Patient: sex F, age 51
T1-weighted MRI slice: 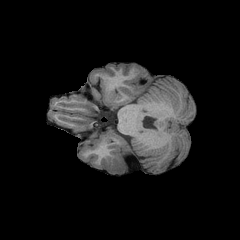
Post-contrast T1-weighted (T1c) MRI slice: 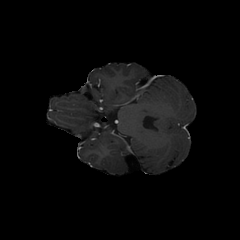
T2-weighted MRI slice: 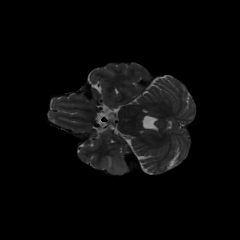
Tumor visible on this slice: yes
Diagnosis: Astrocytoma, IDH-wildtype
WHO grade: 3